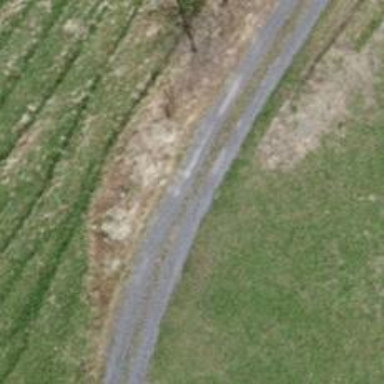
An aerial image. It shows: Track with grade 2 gravel surface.